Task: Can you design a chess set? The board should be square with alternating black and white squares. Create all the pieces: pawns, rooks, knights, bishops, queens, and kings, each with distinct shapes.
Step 5214:
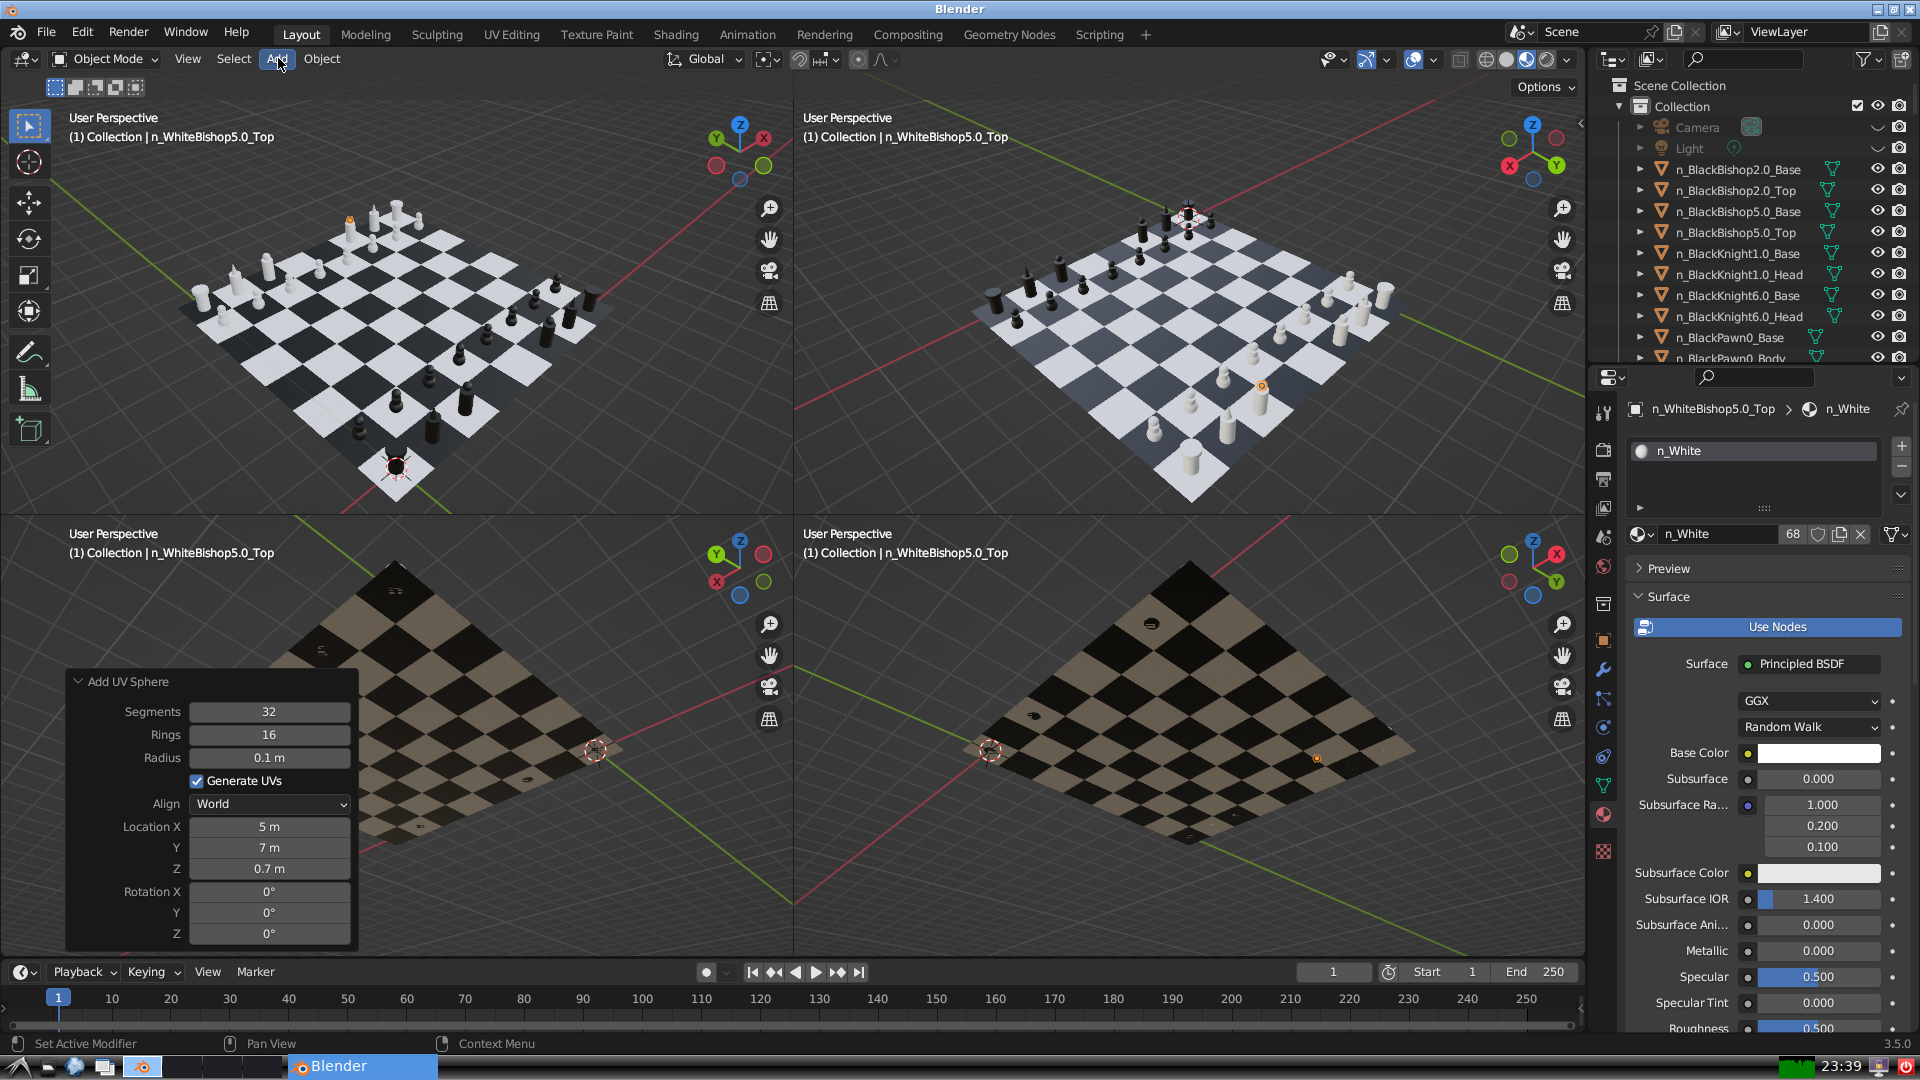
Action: click: no